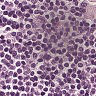
Metastatic tissue present: no